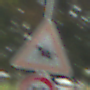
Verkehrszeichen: ReiterRechts
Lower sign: Geschwindigkeit80
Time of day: MorningAfternoon
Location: Outdoor (Suburban)
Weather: PartlyCloudy
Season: NotSpecified
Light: Natural